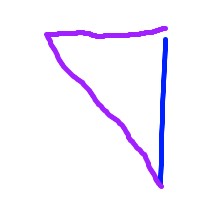
Shape: triangle